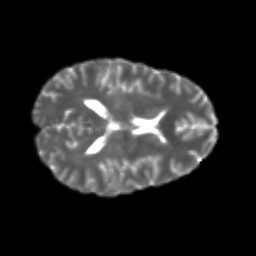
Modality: T2w
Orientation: axial
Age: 22
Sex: female
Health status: healthy
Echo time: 0.074 s